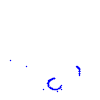
Particle: kaon